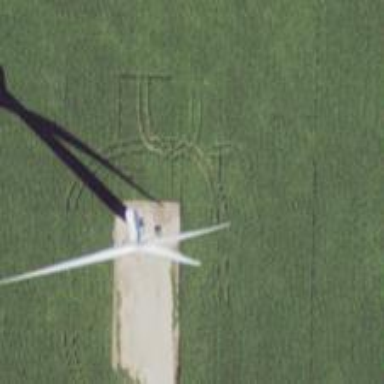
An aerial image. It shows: Wind generator powered by horizontal axis wind turbine.